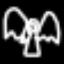
Label: angel